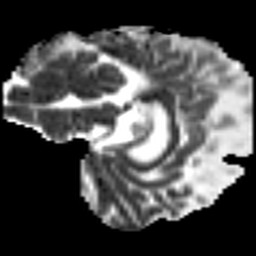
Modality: MD
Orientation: sagittal
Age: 34
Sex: female
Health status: ill
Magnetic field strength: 3 T
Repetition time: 9 s
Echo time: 0.093 s